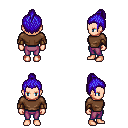
a pixel art fantasy rpg character, female body template, human, light skin, brown long-sleeve shirt, magenta pants, blue short topknot hairstyle, cloth bracers, four views (front, back, left, right), 2x2 character sprite sheet, small pixel art, hard edges, no anti-aliasing